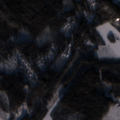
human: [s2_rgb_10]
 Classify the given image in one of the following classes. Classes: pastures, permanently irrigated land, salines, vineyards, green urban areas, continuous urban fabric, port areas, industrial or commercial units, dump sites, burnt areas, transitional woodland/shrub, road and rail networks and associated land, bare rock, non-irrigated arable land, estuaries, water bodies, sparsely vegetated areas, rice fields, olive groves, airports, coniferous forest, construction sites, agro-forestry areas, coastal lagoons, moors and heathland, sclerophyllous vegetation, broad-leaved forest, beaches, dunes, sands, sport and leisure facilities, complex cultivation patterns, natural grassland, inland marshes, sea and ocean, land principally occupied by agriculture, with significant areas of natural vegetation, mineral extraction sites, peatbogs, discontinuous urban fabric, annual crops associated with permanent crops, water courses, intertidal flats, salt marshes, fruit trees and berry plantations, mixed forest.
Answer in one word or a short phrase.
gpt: discontinuous urban fabric, mixed forest, transitional woodland/shrub